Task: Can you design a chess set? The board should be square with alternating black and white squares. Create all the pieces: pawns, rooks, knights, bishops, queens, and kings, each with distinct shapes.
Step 3941:
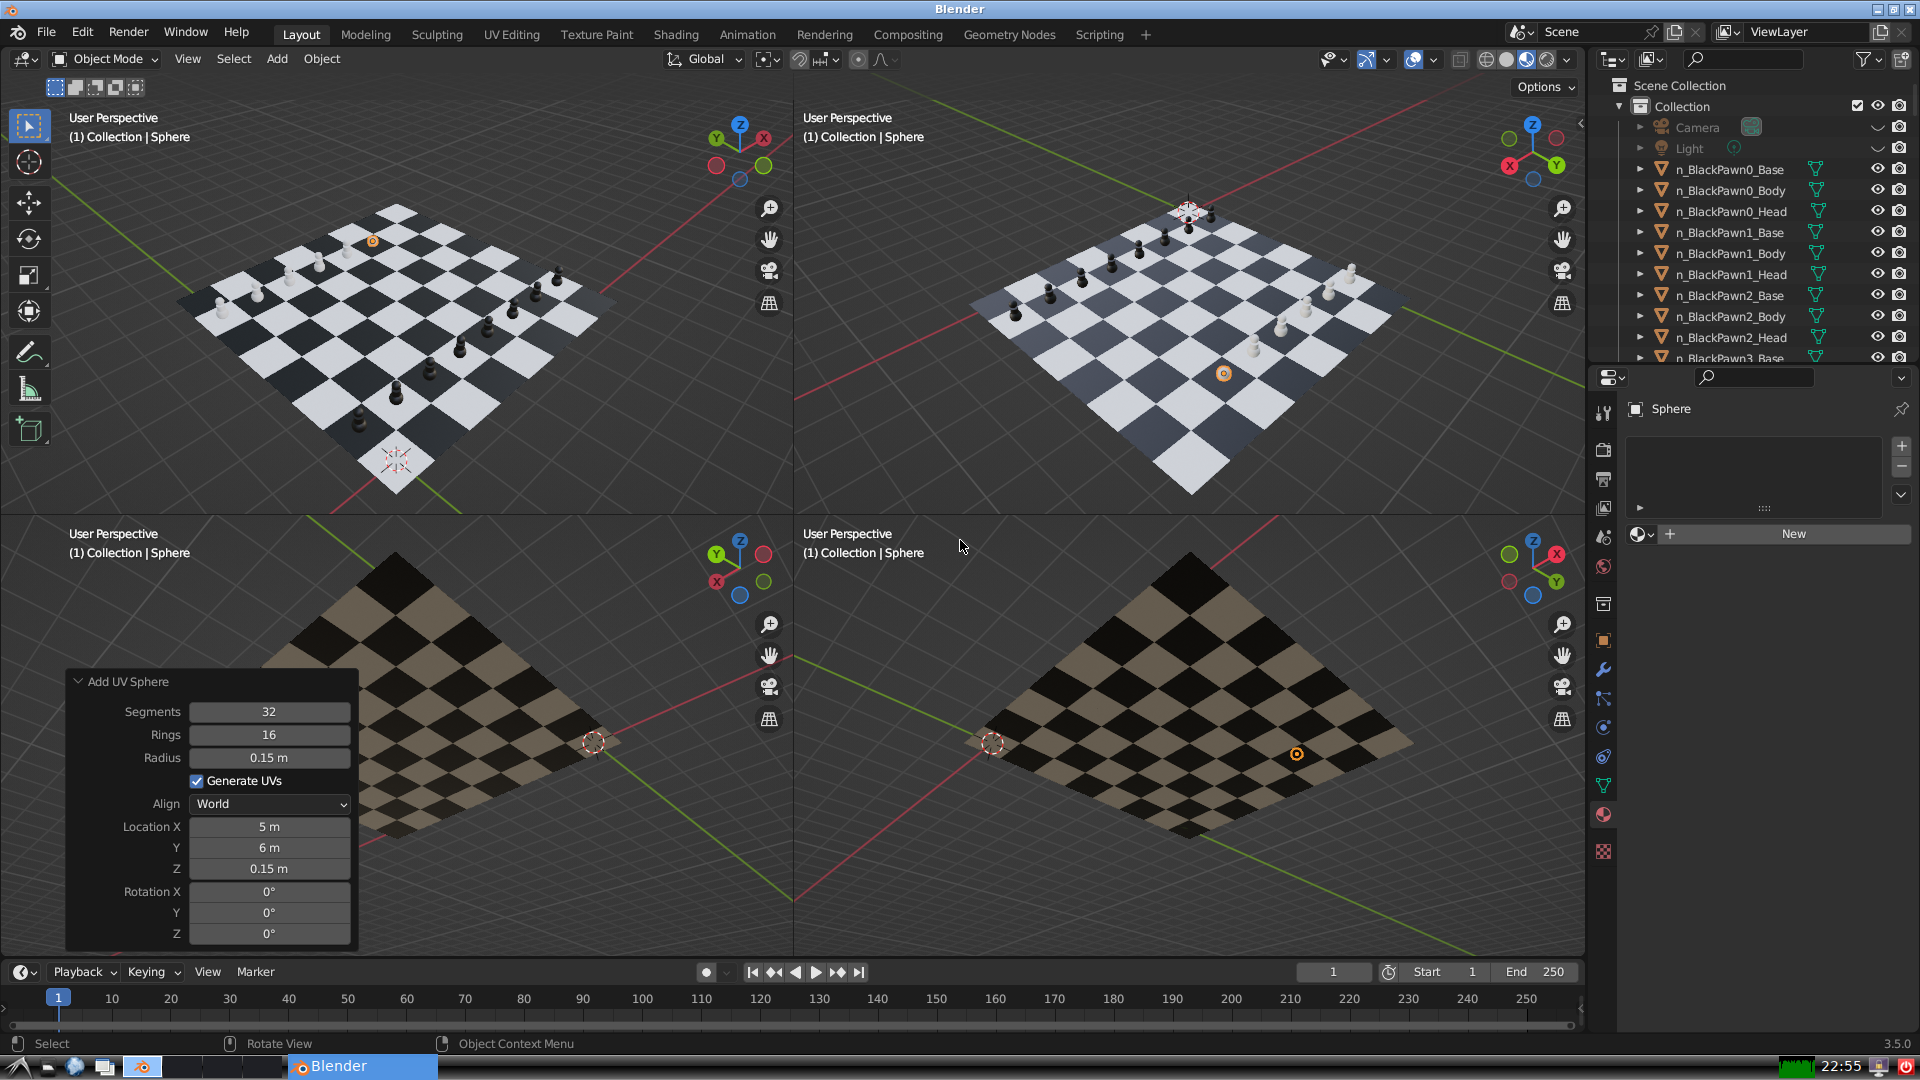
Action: {"mouse_move": [1608, 631]}